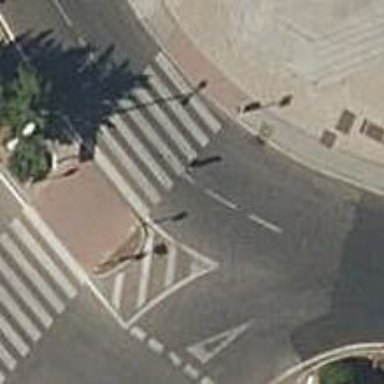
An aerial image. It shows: Marked crossing on the road with clear markings.